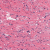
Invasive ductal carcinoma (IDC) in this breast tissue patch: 1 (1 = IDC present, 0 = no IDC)